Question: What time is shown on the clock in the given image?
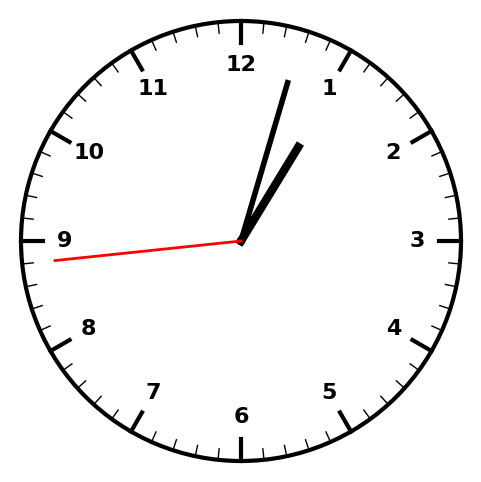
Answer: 01:02:44